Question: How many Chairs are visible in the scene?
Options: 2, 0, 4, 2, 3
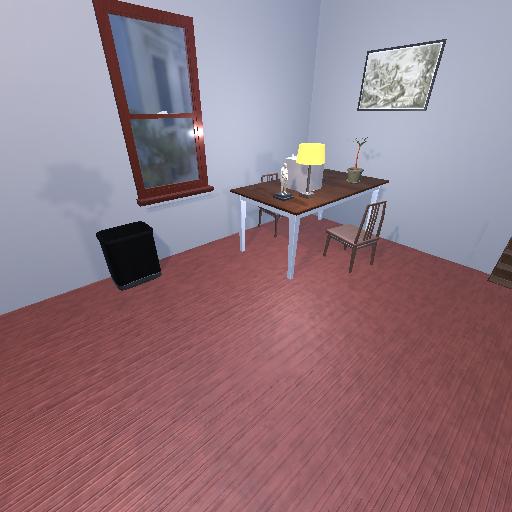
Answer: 2